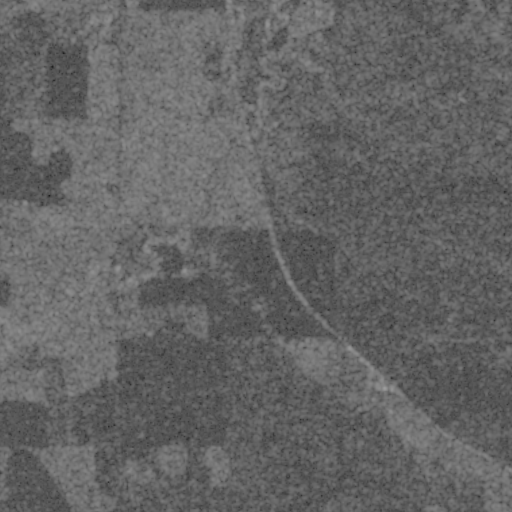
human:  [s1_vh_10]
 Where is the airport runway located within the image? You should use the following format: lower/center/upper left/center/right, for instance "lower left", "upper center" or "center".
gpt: The airport runway is located in the upper center of the image.
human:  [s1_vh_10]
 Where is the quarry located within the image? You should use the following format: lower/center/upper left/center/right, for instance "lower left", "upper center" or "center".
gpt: There is no quarry in the image.

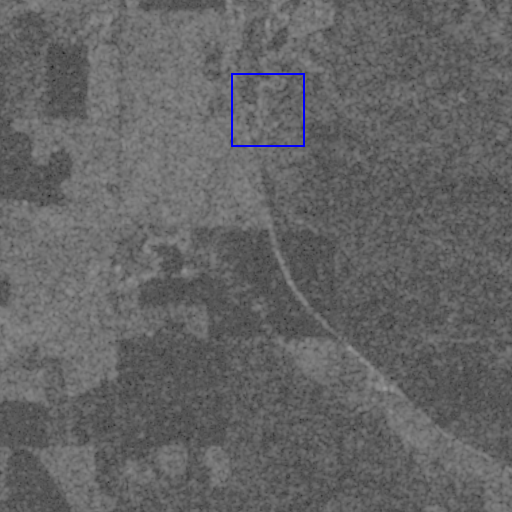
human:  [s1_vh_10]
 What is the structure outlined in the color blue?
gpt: There is no blue outline.
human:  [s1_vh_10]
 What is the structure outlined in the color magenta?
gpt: There is no structure outlined in magenta.